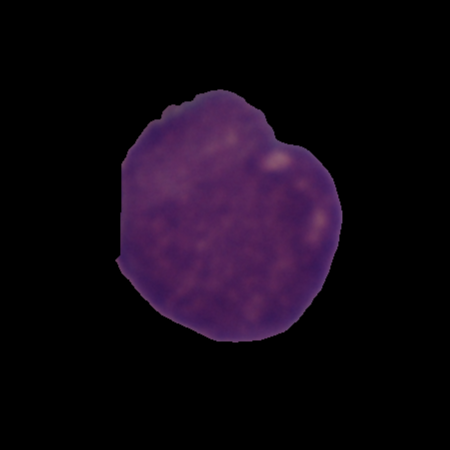
Label: cancer